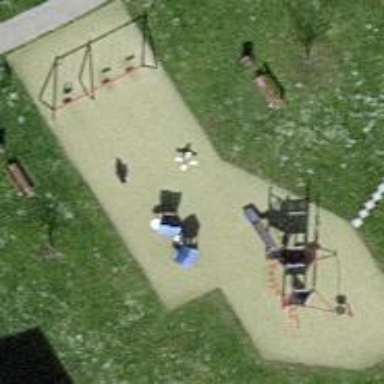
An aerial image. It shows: Playground area for leisure activities on the land.